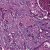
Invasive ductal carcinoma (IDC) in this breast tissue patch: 1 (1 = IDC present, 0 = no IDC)